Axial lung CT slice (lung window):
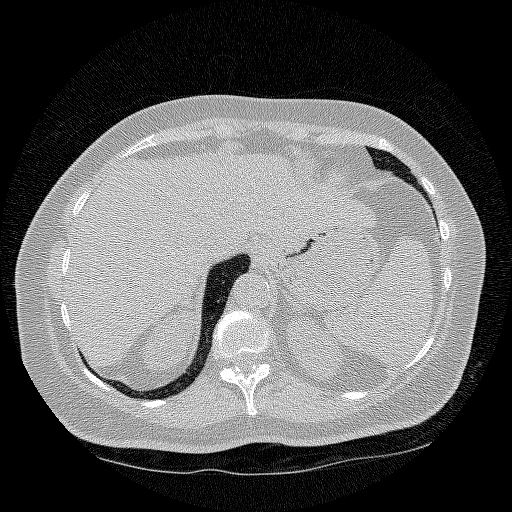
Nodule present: no